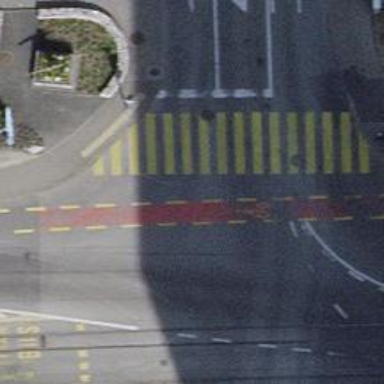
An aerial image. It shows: Road crossing with traffic signals.